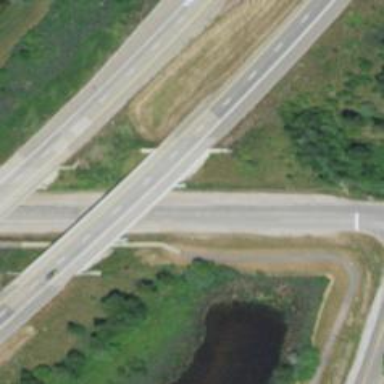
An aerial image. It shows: Bridge on trunk highway that is expressway with dual carriageway.